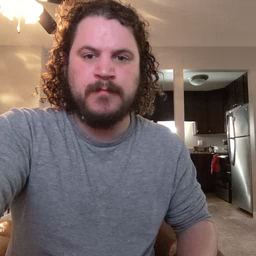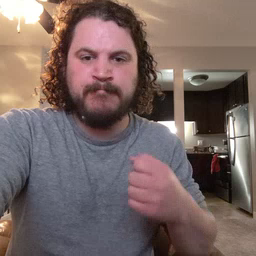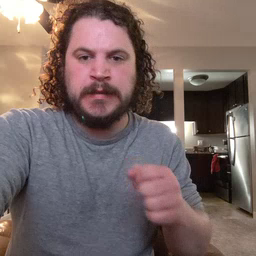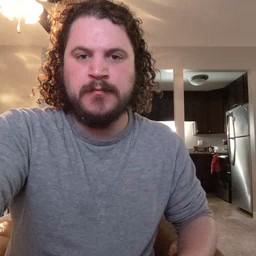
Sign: make